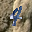
Label: 4